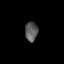
Tissue: lung
Cell type: Epithelial cells
Senescence score: 0.2075
Nuclear area (px): 243
Mean DAPI intensity: 88.815